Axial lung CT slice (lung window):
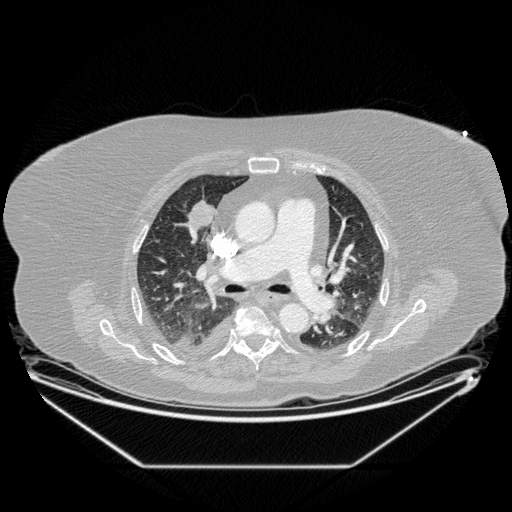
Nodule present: yes
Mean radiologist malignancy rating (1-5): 4.333